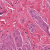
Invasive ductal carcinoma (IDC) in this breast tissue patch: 0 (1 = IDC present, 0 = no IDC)